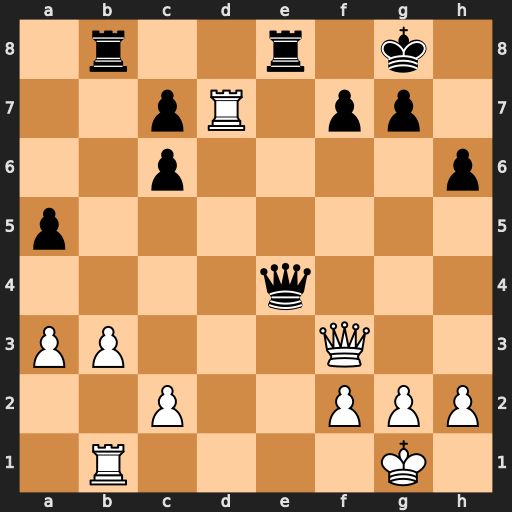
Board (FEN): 1r2r1k1/2pR1pp1/2p4p/p7/4q3/PP3Q2/2P2PPP/1R4K1
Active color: w
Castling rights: -
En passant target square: -
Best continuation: Qxf7+ Kh8 Qxg7#